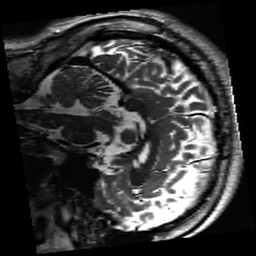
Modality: inplaneT2
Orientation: sagittal